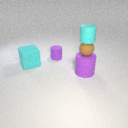
large purple rubber cylinder below small cyan rubber cylinder